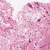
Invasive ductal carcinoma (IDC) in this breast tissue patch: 0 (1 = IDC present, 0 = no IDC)